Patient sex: M
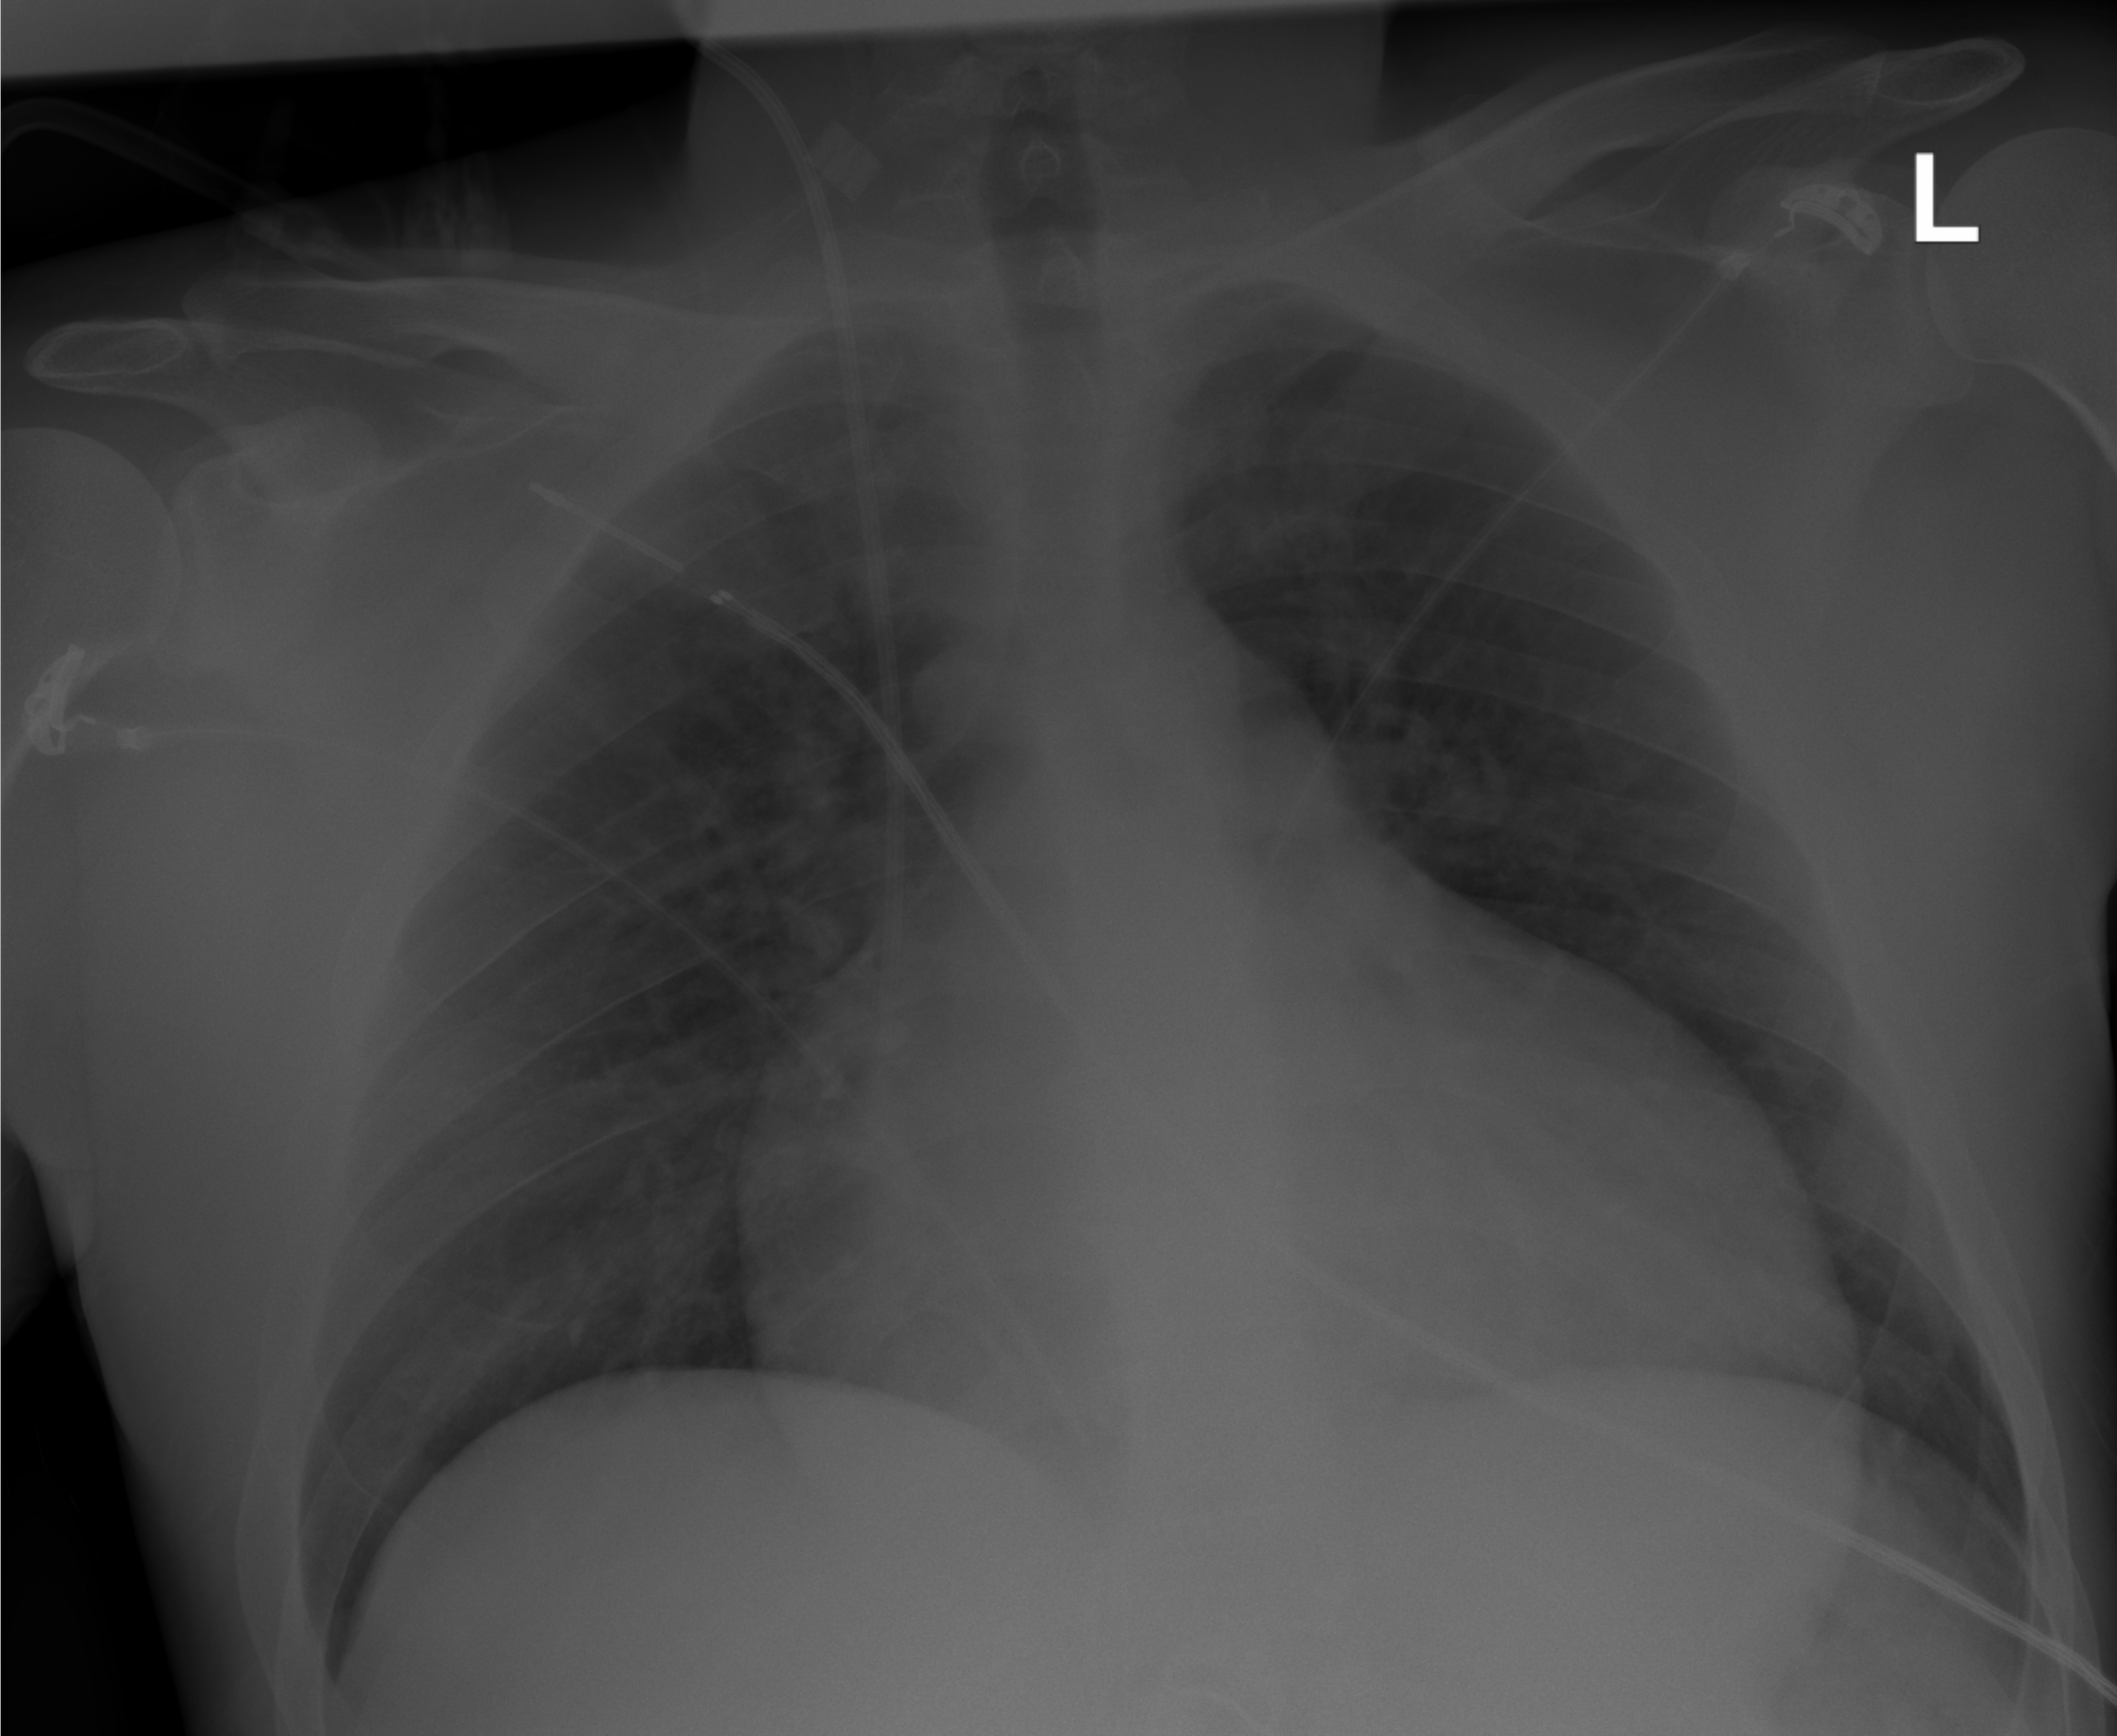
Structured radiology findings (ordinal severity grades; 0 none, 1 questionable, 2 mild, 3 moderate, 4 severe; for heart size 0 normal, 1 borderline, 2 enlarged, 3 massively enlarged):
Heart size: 3
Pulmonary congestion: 2
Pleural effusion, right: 0
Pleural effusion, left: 0
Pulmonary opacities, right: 0
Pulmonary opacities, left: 0
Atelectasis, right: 0
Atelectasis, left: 0